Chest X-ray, PA view. Patient: 42 years old, sex M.
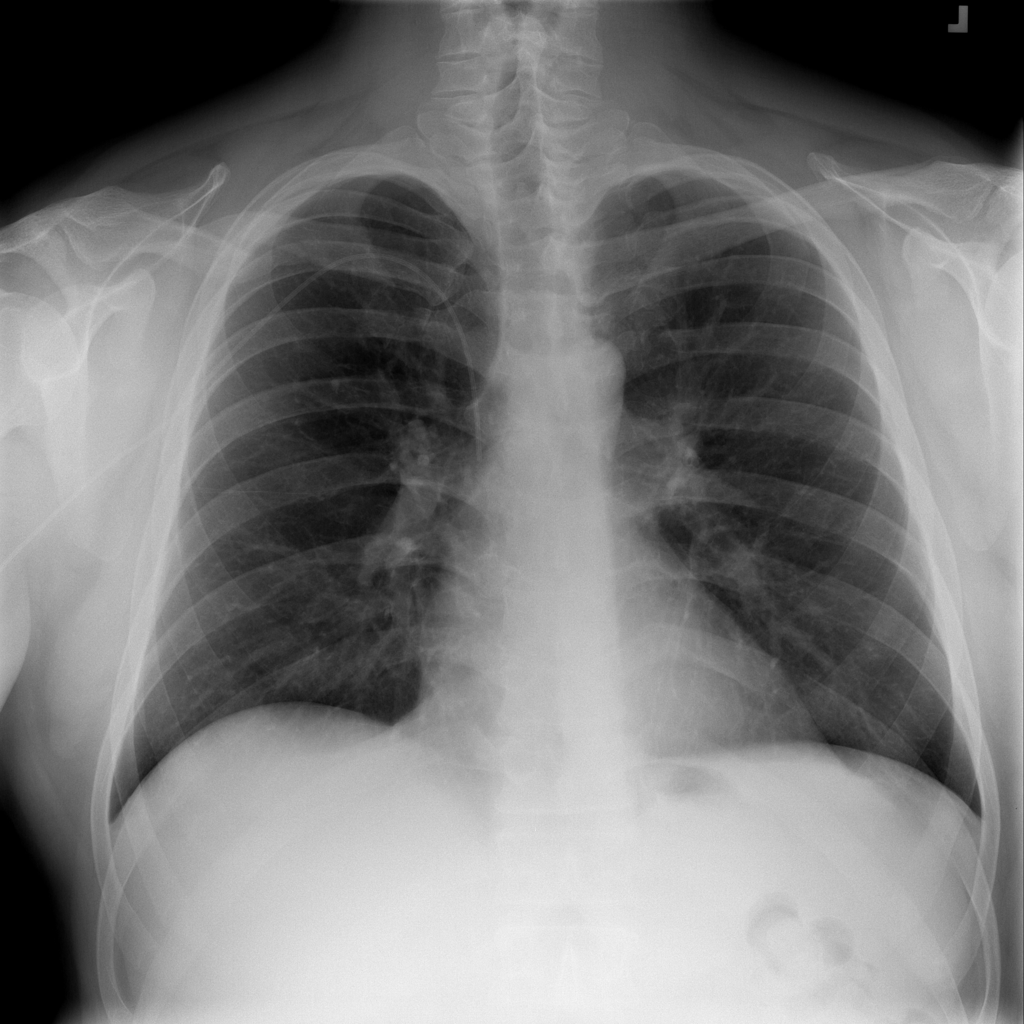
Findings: No Finding